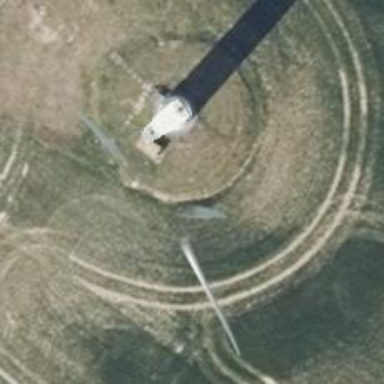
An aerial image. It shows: Wind turbine generating electricity using wind as the power source. The turbine type is horizontal axis.